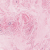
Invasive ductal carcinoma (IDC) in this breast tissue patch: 0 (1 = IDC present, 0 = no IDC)